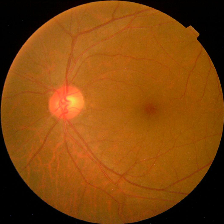
Diabetic retinopathy grade: No DR